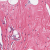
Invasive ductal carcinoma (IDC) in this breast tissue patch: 0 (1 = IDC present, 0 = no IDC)